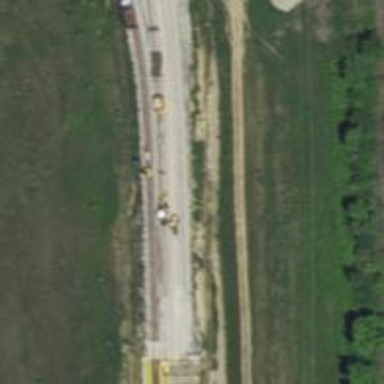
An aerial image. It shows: Rail spur service.